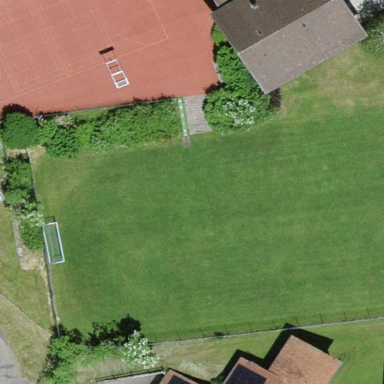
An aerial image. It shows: Soccer pitch for leisure land activities.